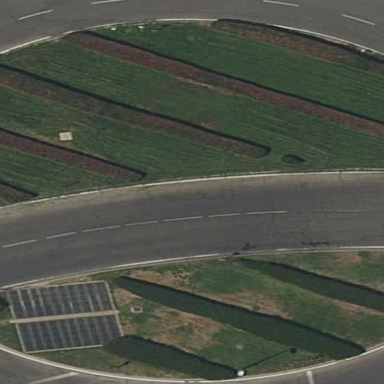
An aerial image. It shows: Kerb barrier surrounding grassy area.